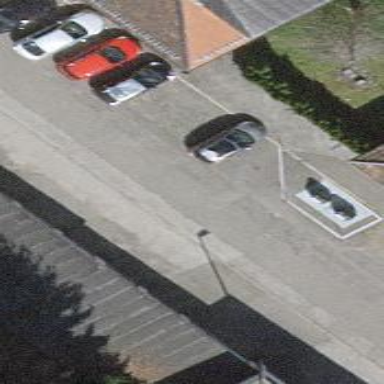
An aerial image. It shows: Street side parking area.